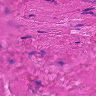
Metastatic tissue present: no